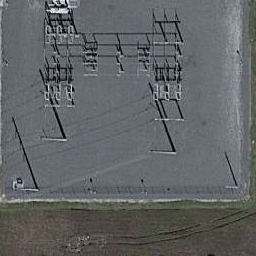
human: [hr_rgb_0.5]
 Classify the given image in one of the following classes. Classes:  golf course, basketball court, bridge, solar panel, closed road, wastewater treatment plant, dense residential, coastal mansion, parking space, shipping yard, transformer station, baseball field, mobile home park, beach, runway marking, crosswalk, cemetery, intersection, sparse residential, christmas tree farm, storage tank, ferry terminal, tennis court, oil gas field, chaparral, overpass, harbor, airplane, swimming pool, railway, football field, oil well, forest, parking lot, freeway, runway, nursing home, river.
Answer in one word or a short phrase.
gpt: transformer station